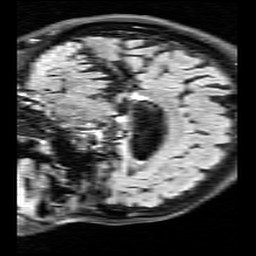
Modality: FLAIR
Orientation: sagittal
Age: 77
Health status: healthy
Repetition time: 12 s
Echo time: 0.095 s